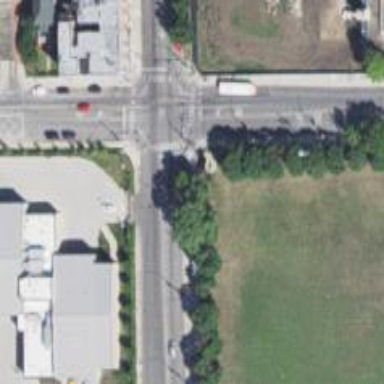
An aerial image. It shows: Footway crossing with zebra markings.